Field crop: maize
Growth stage: 2
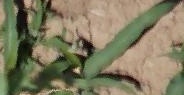
Species: maize